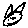
Label: cat